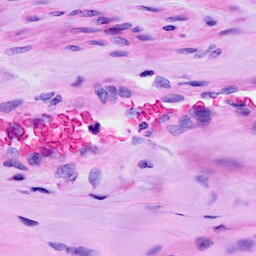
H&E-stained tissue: Ovarian